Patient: sex M, age 44
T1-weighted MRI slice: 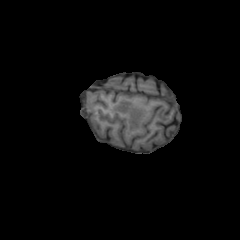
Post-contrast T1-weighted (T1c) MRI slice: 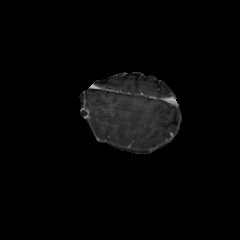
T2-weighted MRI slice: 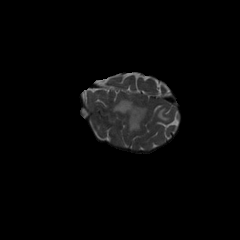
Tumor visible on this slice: yes
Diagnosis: Glioblastoma, IDH-wildtype
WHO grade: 4